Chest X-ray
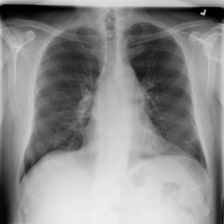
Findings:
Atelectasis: negative
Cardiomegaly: negative
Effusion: negative
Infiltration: positive
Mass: negative
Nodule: negative
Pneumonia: negative
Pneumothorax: negative
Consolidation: negative
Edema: negative
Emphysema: negative
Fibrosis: negative
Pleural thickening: negative
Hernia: negative